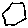
Label: hexagon